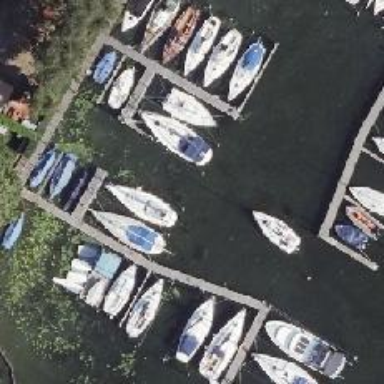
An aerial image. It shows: Marina on leisure land.